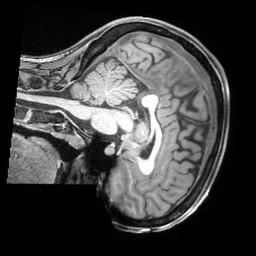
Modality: T1w
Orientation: sagittal
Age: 24
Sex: female
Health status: healthy
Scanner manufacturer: siemens
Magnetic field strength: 3 T
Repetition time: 2.4 s
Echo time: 0.00194 s